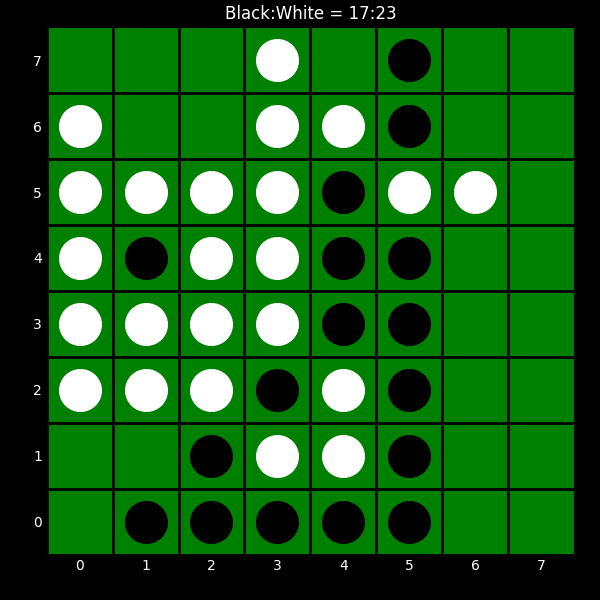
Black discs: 17
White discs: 23